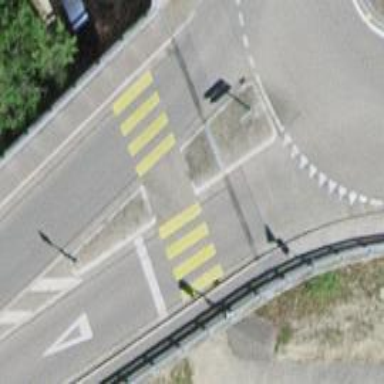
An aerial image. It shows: Marked zebra crossing with island in the middle.